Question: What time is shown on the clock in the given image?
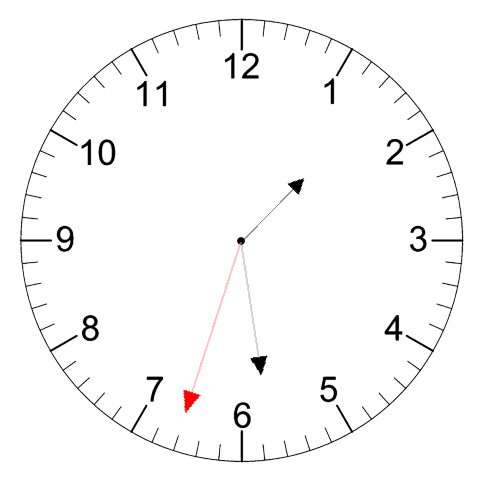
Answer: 01:28:33